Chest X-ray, PA view. Patient: 35 years old, sex M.
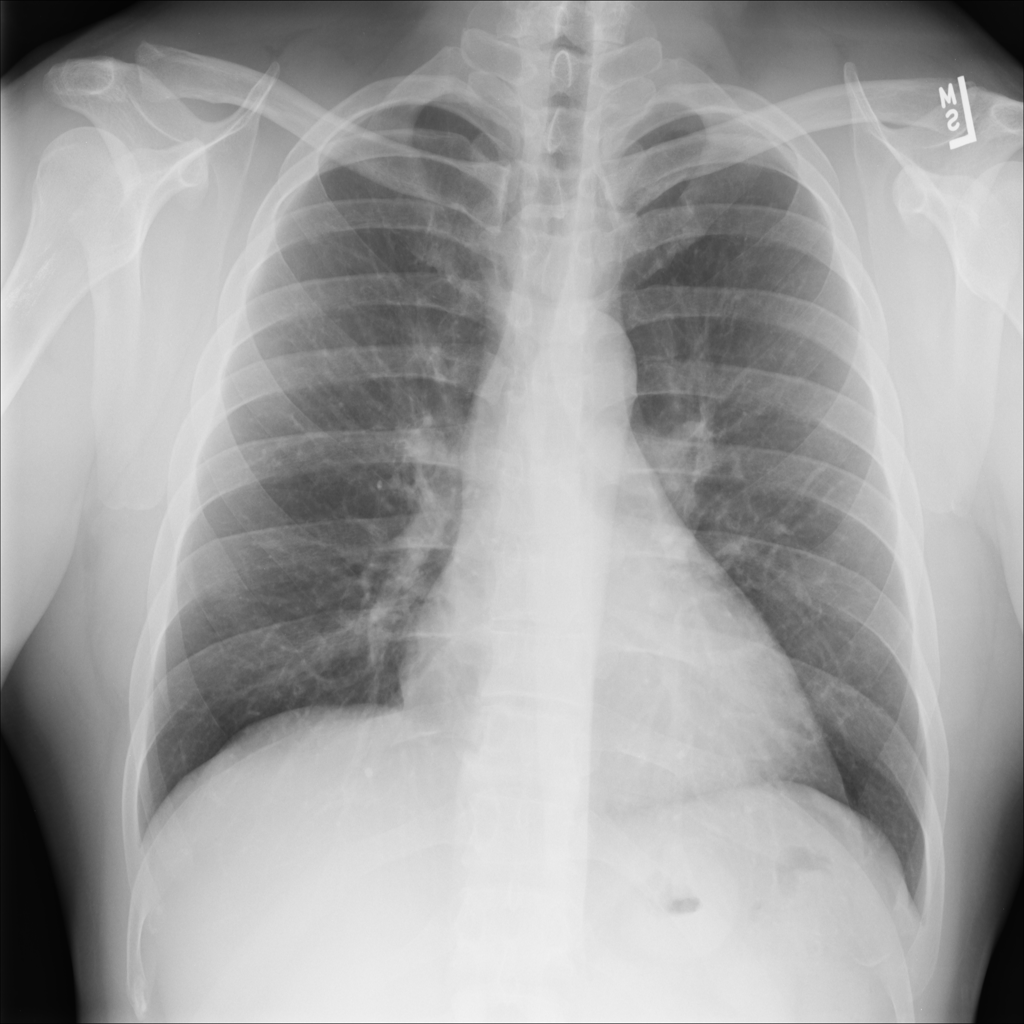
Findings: No Finding